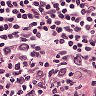
Metastatic tissue present: no